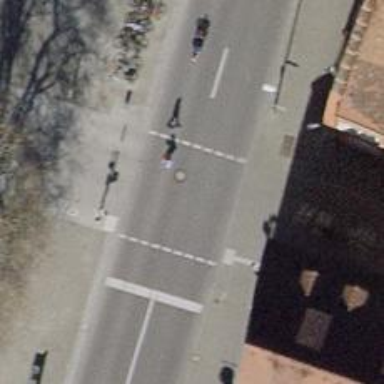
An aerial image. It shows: Road crossing with traffic signals.